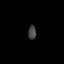
Tissue: skin
Cell type: Fibroblasts
Senescence score: 0.6935
Nuclear area (px): 107
Mean DAPI intensity: 69.196